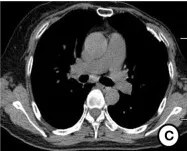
PET-CT scan (November 2017) and histopathological and molecular results after gefitinib therapy resistance. (C,D) Right hilar and subcarinal lymph node enlarged with more intense FDG uptake.
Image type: radiology (ct)